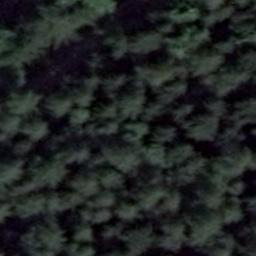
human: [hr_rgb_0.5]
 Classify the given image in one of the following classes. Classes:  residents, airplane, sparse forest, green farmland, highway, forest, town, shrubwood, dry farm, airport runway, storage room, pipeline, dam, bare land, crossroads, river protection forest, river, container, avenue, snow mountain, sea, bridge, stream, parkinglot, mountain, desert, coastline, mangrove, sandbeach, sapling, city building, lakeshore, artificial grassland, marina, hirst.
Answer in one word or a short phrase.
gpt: forest